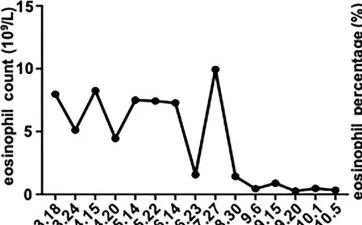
The dynamic changes of serological markers. (A-D) Eosinophil counts and percentages before and after every therapy (each therapy course: 3.18-3.24/4.15-4.20/5.14-5.22/6.14-6.23/8.30-9.6/9.15-9.20/10.1-10.5). The number of Eosinophil decreased after four therapies (June 23th). The count of Eosinophil showed a transient and significant increase on the measurement of July 29th, then kept within low level.
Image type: pathology (masson_trichrome)